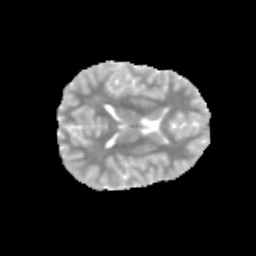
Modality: MD
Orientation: axial
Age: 12
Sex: male
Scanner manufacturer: siemens
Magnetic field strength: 3 T
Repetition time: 3.8 s
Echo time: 0.07 s